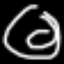
Label: donut